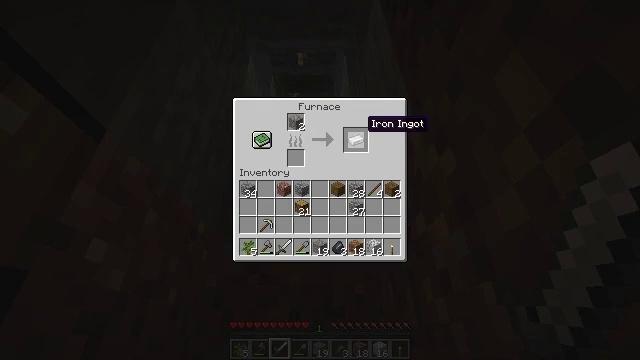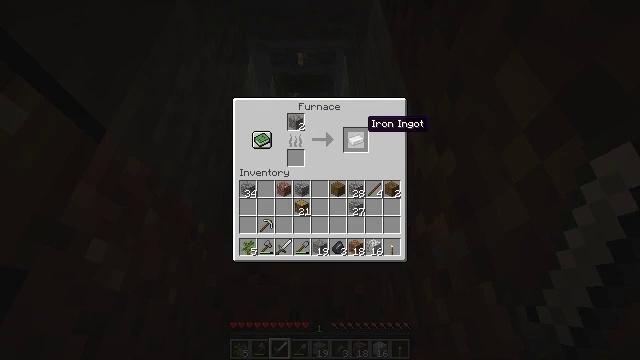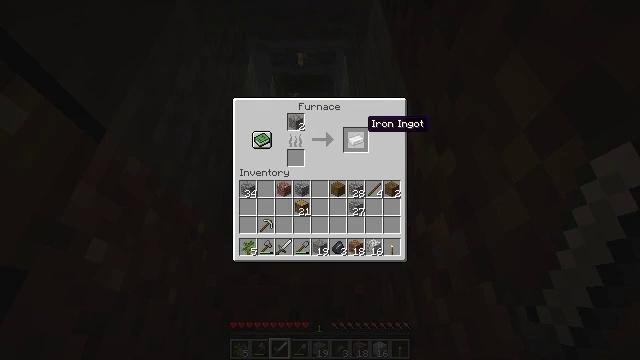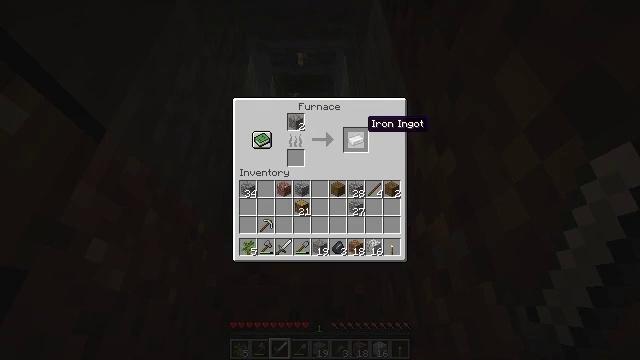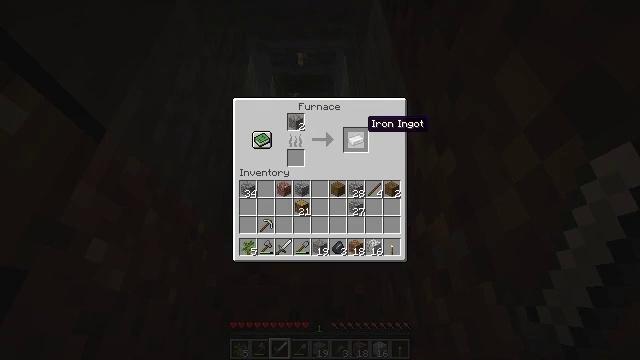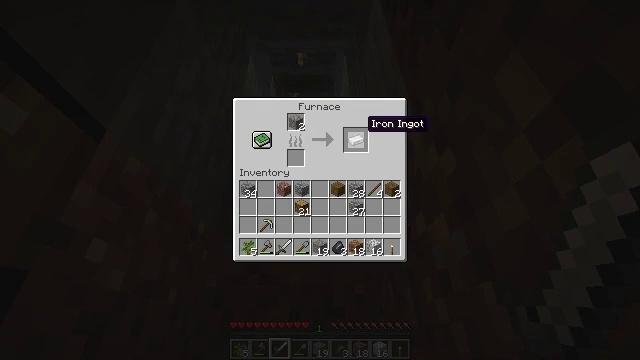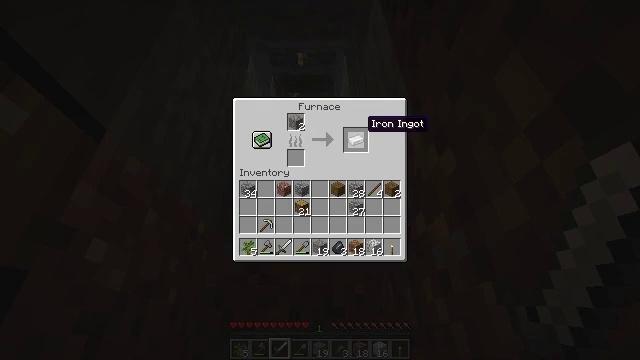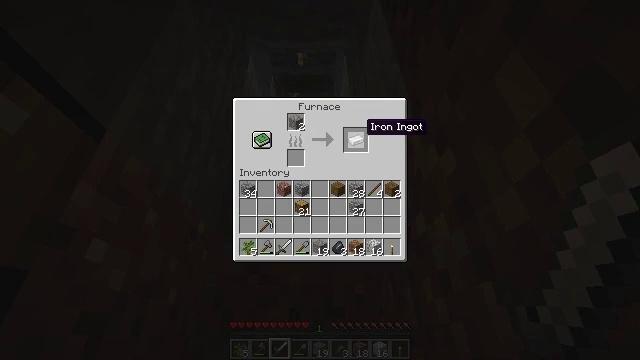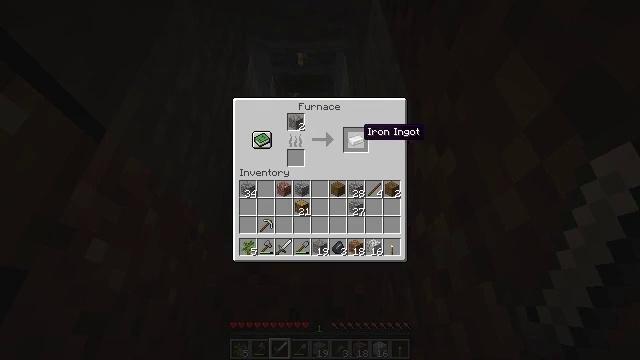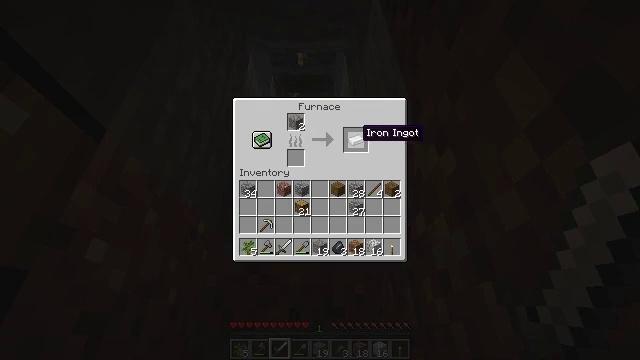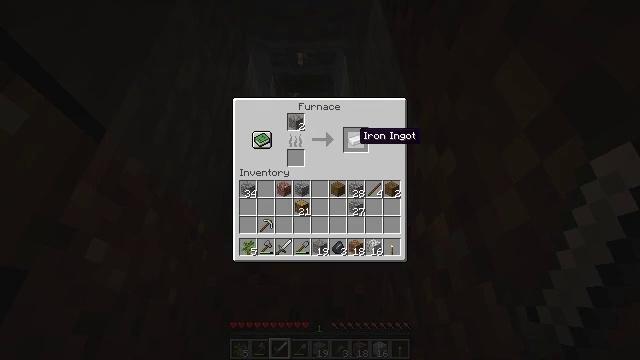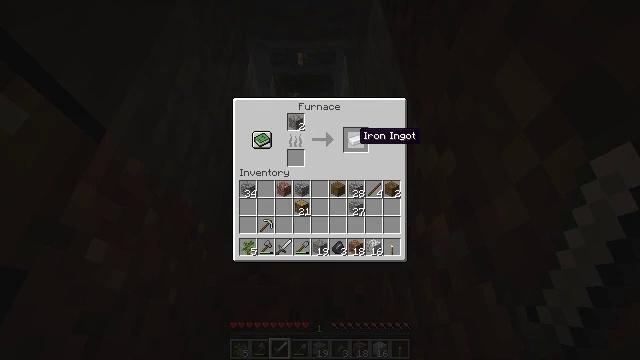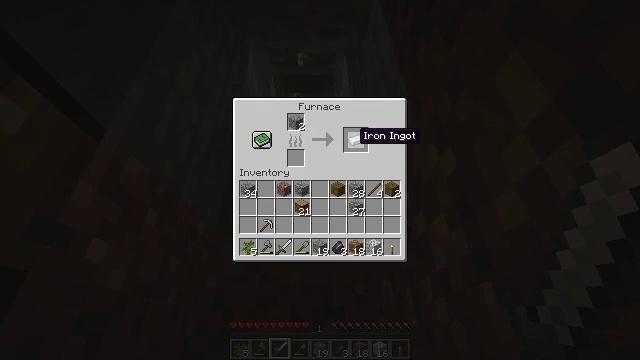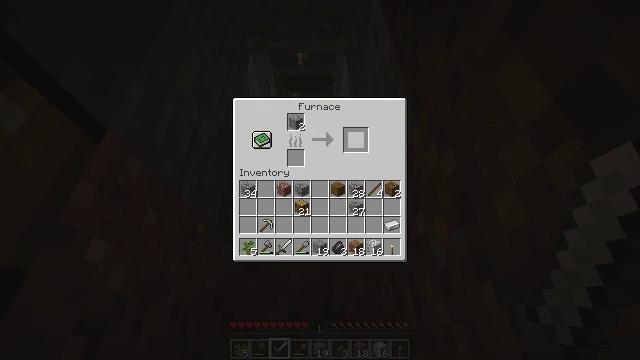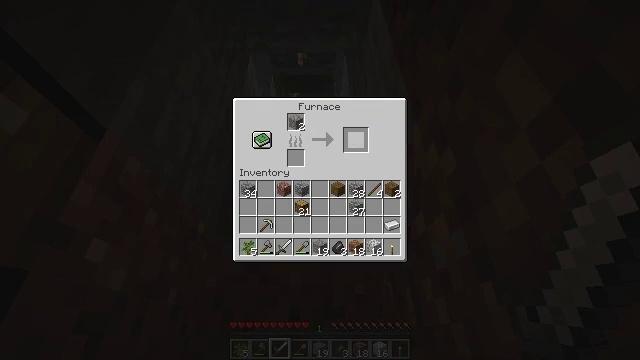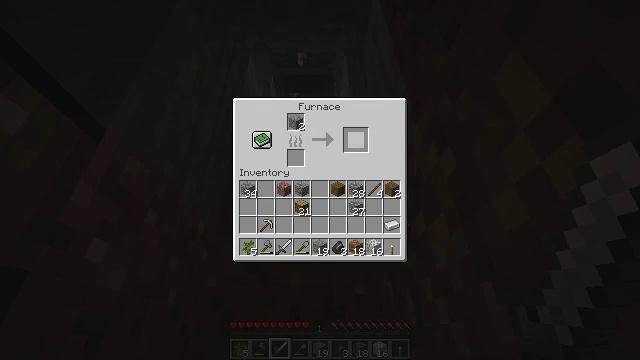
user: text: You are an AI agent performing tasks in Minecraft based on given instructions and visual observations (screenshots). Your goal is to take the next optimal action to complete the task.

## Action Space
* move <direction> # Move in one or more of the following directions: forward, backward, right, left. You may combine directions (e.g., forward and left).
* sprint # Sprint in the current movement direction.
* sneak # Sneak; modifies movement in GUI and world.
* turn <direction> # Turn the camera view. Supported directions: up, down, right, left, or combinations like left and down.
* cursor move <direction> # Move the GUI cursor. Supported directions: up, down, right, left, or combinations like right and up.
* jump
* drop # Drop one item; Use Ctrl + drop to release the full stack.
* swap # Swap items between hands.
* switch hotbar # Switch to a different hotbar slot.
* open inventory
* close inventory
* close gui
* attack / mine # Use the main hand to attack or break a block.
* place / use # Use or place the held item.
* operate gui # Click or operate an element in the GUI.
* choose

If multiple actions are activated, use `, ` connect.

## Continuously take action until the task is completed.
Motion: motion action
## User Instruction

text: Put iron ore in the furnace to get an iron ingot.
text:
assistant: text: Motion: sneak
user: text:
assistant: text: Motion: sneak
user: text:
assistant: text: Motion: sneak
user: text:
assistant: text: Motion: sneak
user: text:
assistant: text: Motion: sneak
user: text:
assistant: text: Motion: sneak
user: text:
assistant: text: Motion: sneak
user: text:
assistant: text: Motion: sneak
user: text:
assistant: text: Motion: sneak
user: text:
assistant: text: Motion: sneak
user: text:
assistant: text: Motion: sneak
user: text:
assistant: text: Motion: sneak
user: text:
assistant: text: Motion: sneak, attack / mine
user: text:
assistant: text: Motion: sneak, attack / mine
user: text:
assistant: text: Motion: sneak, attack / mine
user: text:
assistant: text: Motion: sneak
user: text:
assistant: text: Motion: sneak
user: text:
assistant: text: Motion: sneak
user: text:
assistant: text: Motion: sneak
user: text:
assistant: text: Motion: sneak
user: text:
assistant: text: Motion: sneak
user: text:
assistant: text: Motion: sneak
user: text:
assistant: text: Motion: sneak
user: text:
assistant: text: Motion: sneak
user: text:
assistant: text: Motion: sneak
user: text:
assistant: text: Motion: sneak
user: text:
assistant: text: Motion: sneak, turn down
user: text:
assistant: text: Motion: no_op
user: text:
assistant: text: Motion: no_op
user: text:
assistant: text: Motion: no_op